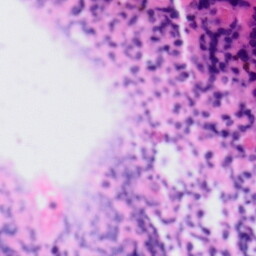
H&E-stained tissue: Tonsil